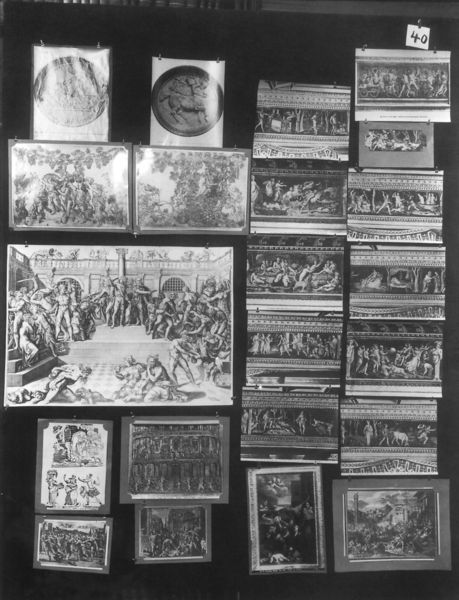
Titel: Mnemosyne (Bilderatlas, Fotos der Tafeln)
Künstler: Aby Warburg
Institution: London, The Warburg Institute Archive ©
Schlagwörter: baum, blätter, gruppe, kampf, weiß, schwarz, zeichnung, wand, geschichte, rund, bilder, fotos, studie, saal, figuren, tafel, dekor, plastik, foto, antike, rechteck, deko, schwarz weiß, rom, ausstellung, fries, antik, götter, griechisch, sammlung, szenen, schwar, münze, abbildungen, motive, fragmente, aushang, ikonographie, fotografien, folie, bilderwand, schautafel, warburg, briefmarken, 40, schauwand, fotoaufnahmen, architekturfries